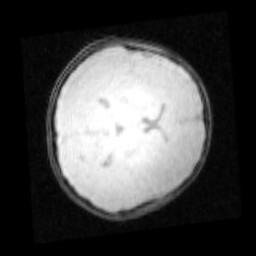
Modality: PDw
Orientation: axial
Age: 11
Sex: male
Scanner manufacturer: siemens
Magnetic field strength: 3 T
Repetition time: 0.25 s
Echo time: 0.00103 s